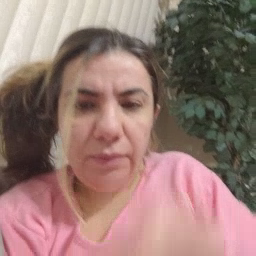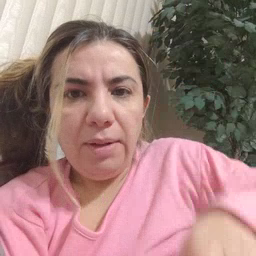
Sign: person